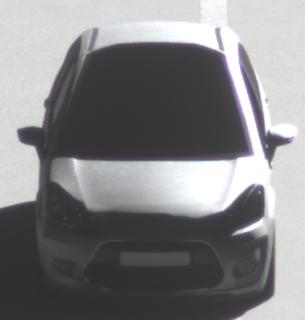
Make: Citroen
Model: C3 1.1
Detailed model: C3 (II)
Model produced from: 2010/01
Model produced until: 2012/03
Doors: 5
Color: white
Road condition: dry road
Daytime: morning or afternoon
Contrast: high contrast